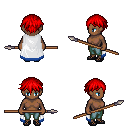
a pixel art fantasy rpg character, female body template, human, dark skin, white trimmed cape, teal pants, red short bangs hairstyle, ghillies, spear, four views (front, back, left, right), 2x2 character sprite sheet, small pixel art, hard edges, no anti-aliasing